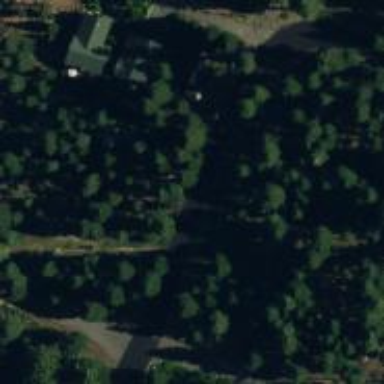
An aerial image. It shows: Evergreen woodland with needle-leaved trees.